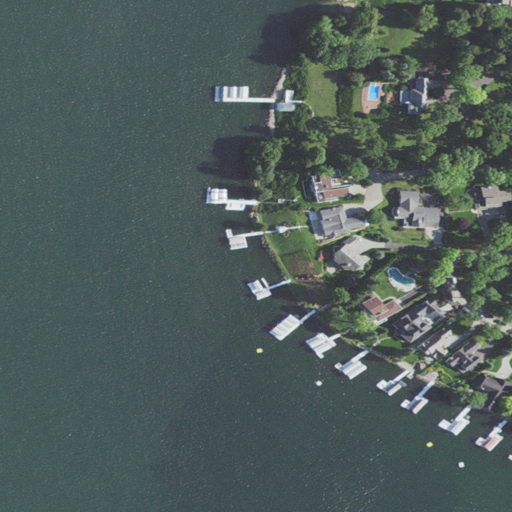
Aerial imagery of cape in Wisconsin named Mannings Point containing open water, low intensity development, open development, grassland, medium intensity development, high intensity development, pasture, and deciduous forest